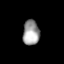
Tissue: lung
Cell type: Endothelial cells
Senescence score: 0.6405
Nuclear area (px): 407
Mean DAPI intensity: 157.393